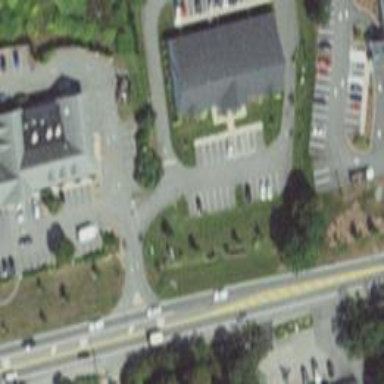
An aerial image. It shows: Parking space is available.